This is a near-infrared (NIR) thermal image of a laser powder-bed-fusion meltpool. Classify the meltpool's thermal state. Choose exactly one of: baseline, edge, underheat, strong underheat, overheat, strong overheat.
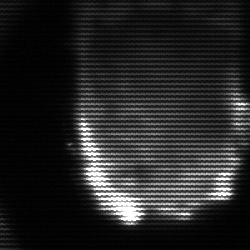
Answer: baseline